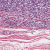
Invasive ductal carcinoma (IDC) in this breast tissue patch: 1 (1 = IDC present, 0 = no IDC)